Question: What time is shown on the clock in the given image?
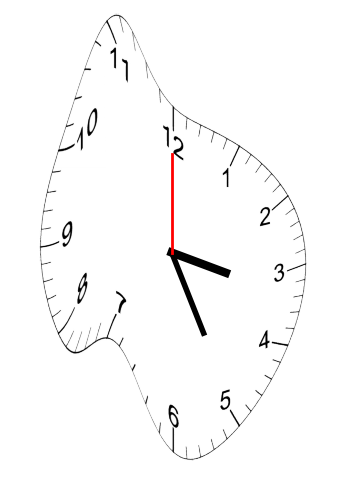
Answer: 03:25:00